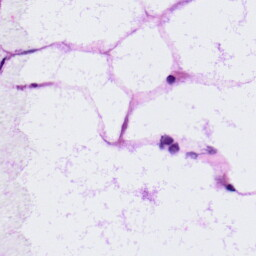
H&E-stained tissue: LymphNode